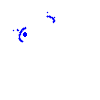
Particle: pion